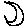
Label: moon